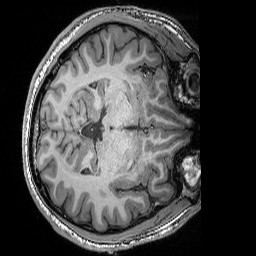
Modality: T1w
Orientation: axial
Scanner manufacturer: siemens
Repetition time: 2.25 s
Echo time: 0.00418 s